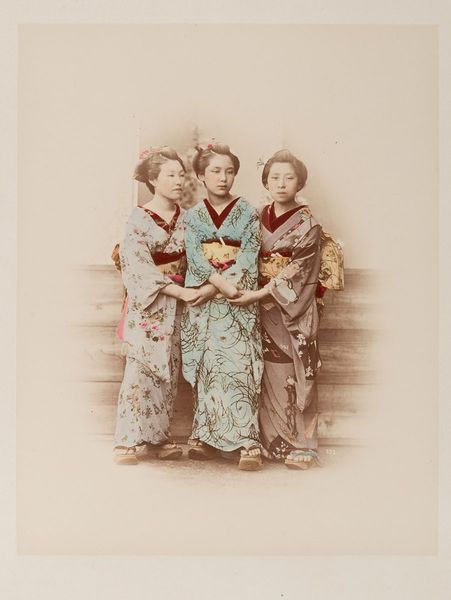
Titel: Drei junge Geishas
Künstler: Raimund von Stillfried-Rathenitz
Standort: Hamburg
Institution: Museum für Kunst und Gewerbe Hamburg
Schlagwörter: frau, gesten, gruppenportrait, portrait, foto, fotografie, photographie, geisha, photo, tracht, albumin, kimono, lichtbild, handkoloriert, volkstracht, reisefotografie, bildwerke, angewandte und bildende kunst, hessische systematik, porträt, mädchen, armhaltungen, schwarzweißpositivverfahren, silbersalzverfahren, schwarzweißfotografie, porträtfotografie, porträtphotographie, gruppenporträt, reisephotographie, albuminpapier, handkolorierung